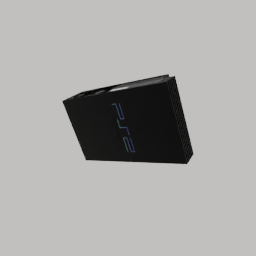
Label: electronics